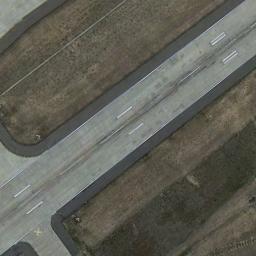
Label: runway